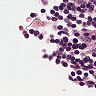
Metastatic tissue present: no